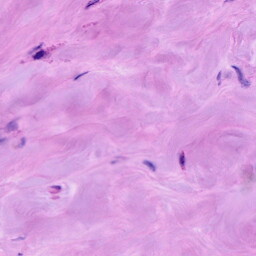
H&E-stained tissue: Breast